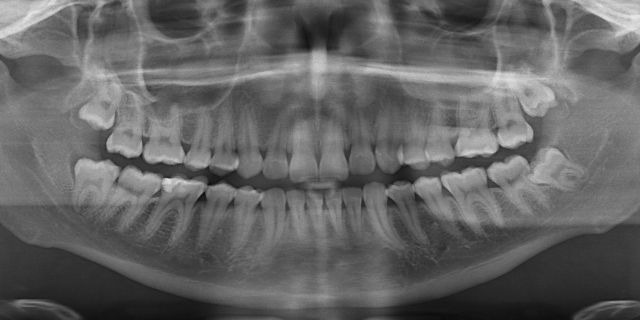
adult